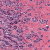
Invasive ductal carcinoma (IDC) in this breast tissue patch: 1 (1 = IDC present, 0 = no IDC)